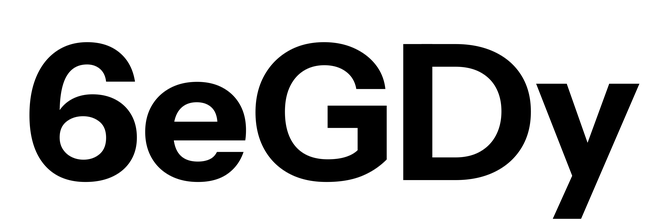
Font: InstrumentSans_Bold